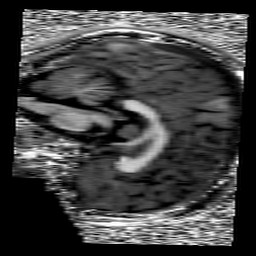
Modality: UNIT1
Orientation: sagittal
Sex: male
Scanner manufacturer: siemens
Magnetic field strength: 3 T
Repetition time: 5 s
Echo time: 0.00368 s